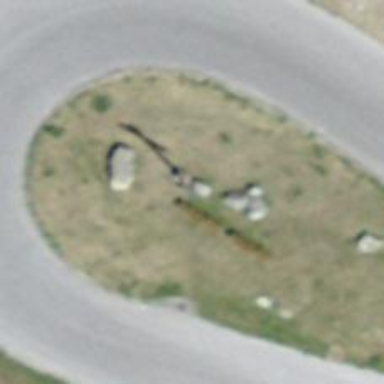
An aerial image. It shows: Historic wayside cross.